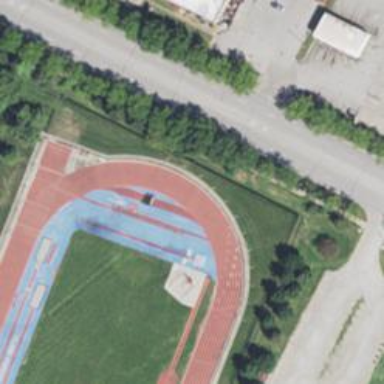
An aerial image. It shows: Athletics track located on leisure land.